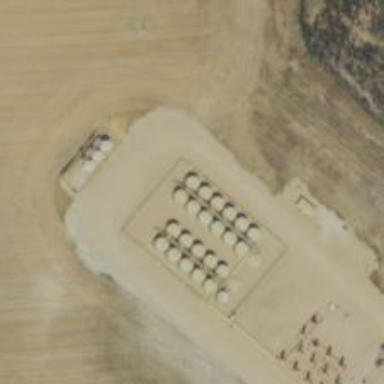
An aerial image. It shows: Storage tank with man-made structure.